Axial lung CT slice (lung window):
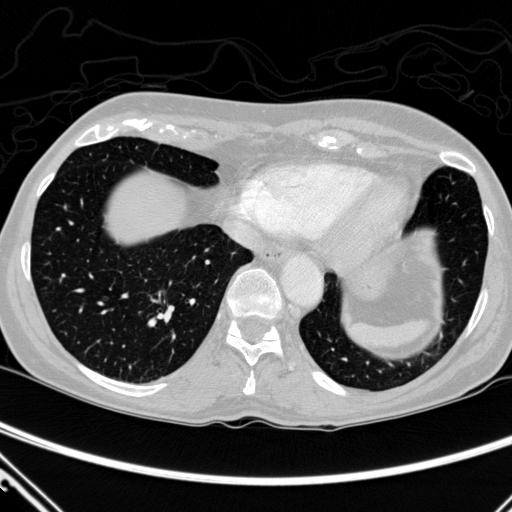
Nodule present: no